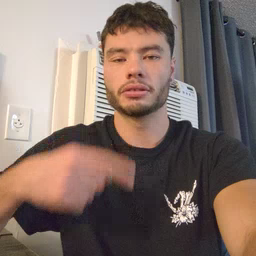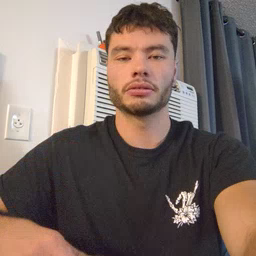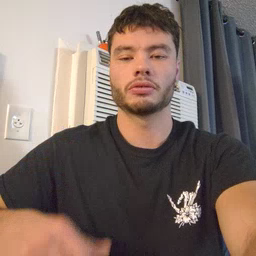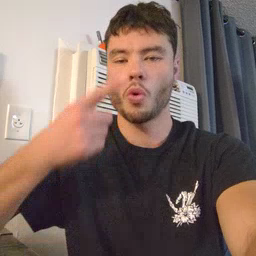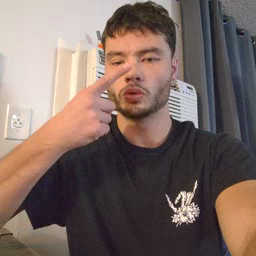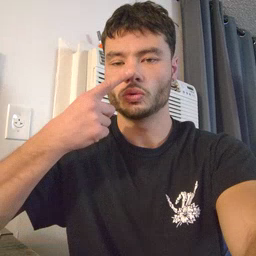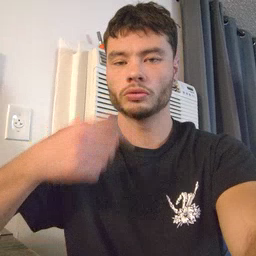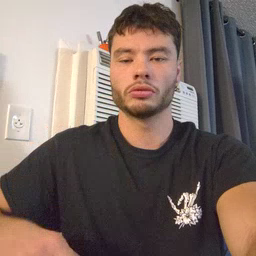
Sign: nose